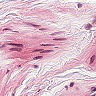
Metastatic tissue present: no